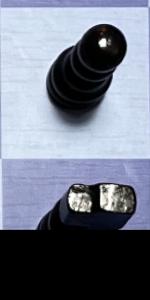
Label: Knight_Black